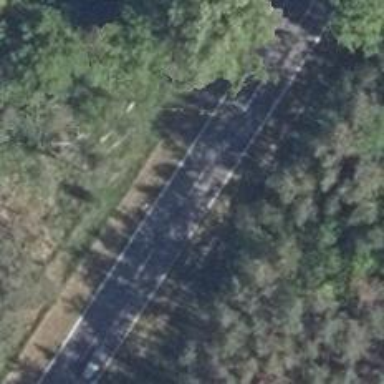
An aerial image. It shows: Secondary road with asphalt surface.